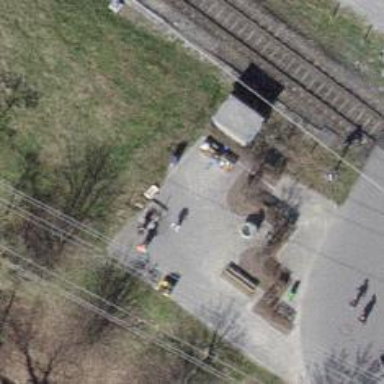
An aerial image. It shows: BBQ amenity.